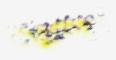
Label: Detritus